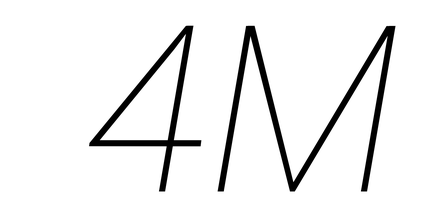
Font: Roboto-Italic_Thin_Italic